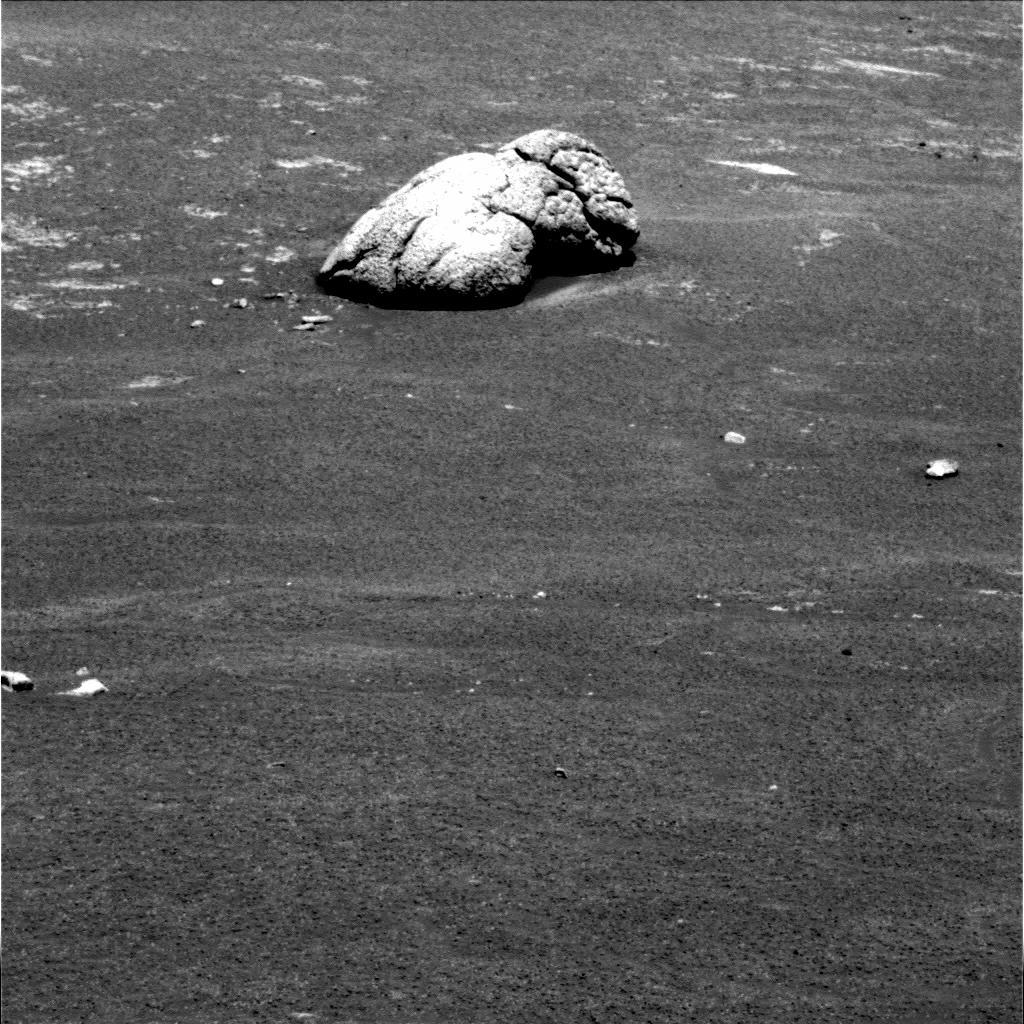
Terrain classes present: Bedrock, Gravel / Sand / Soil, Rock, Shadow